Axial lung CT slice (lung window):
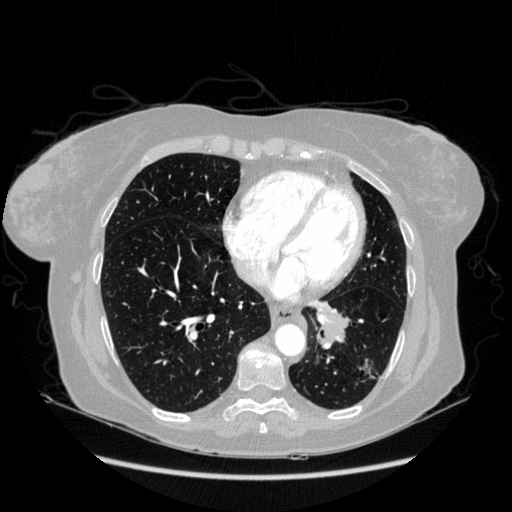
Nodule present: yes
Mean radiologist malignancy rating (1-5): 4.5